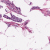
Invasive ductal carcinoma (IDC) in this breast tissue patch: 1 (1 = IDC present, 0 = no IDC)